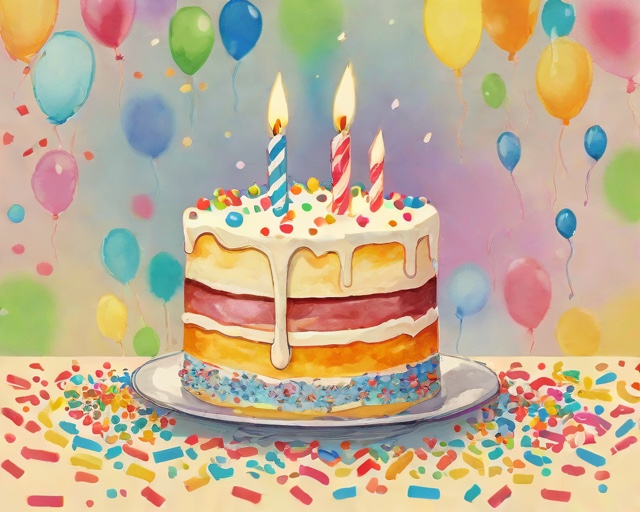
Category: Birthday